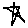
Label: star